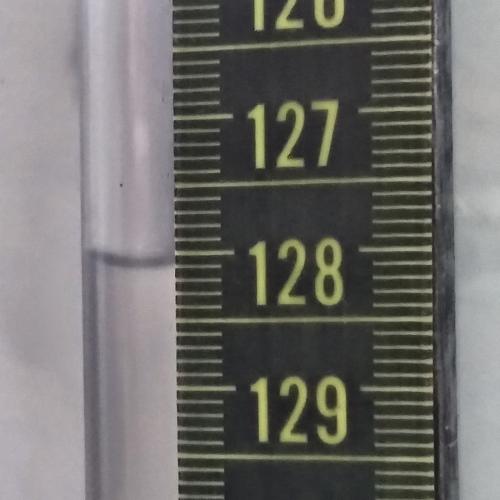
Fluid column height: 128.1 cm